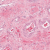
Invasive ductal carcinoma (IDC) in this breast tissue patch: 0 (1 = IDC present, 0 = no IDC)